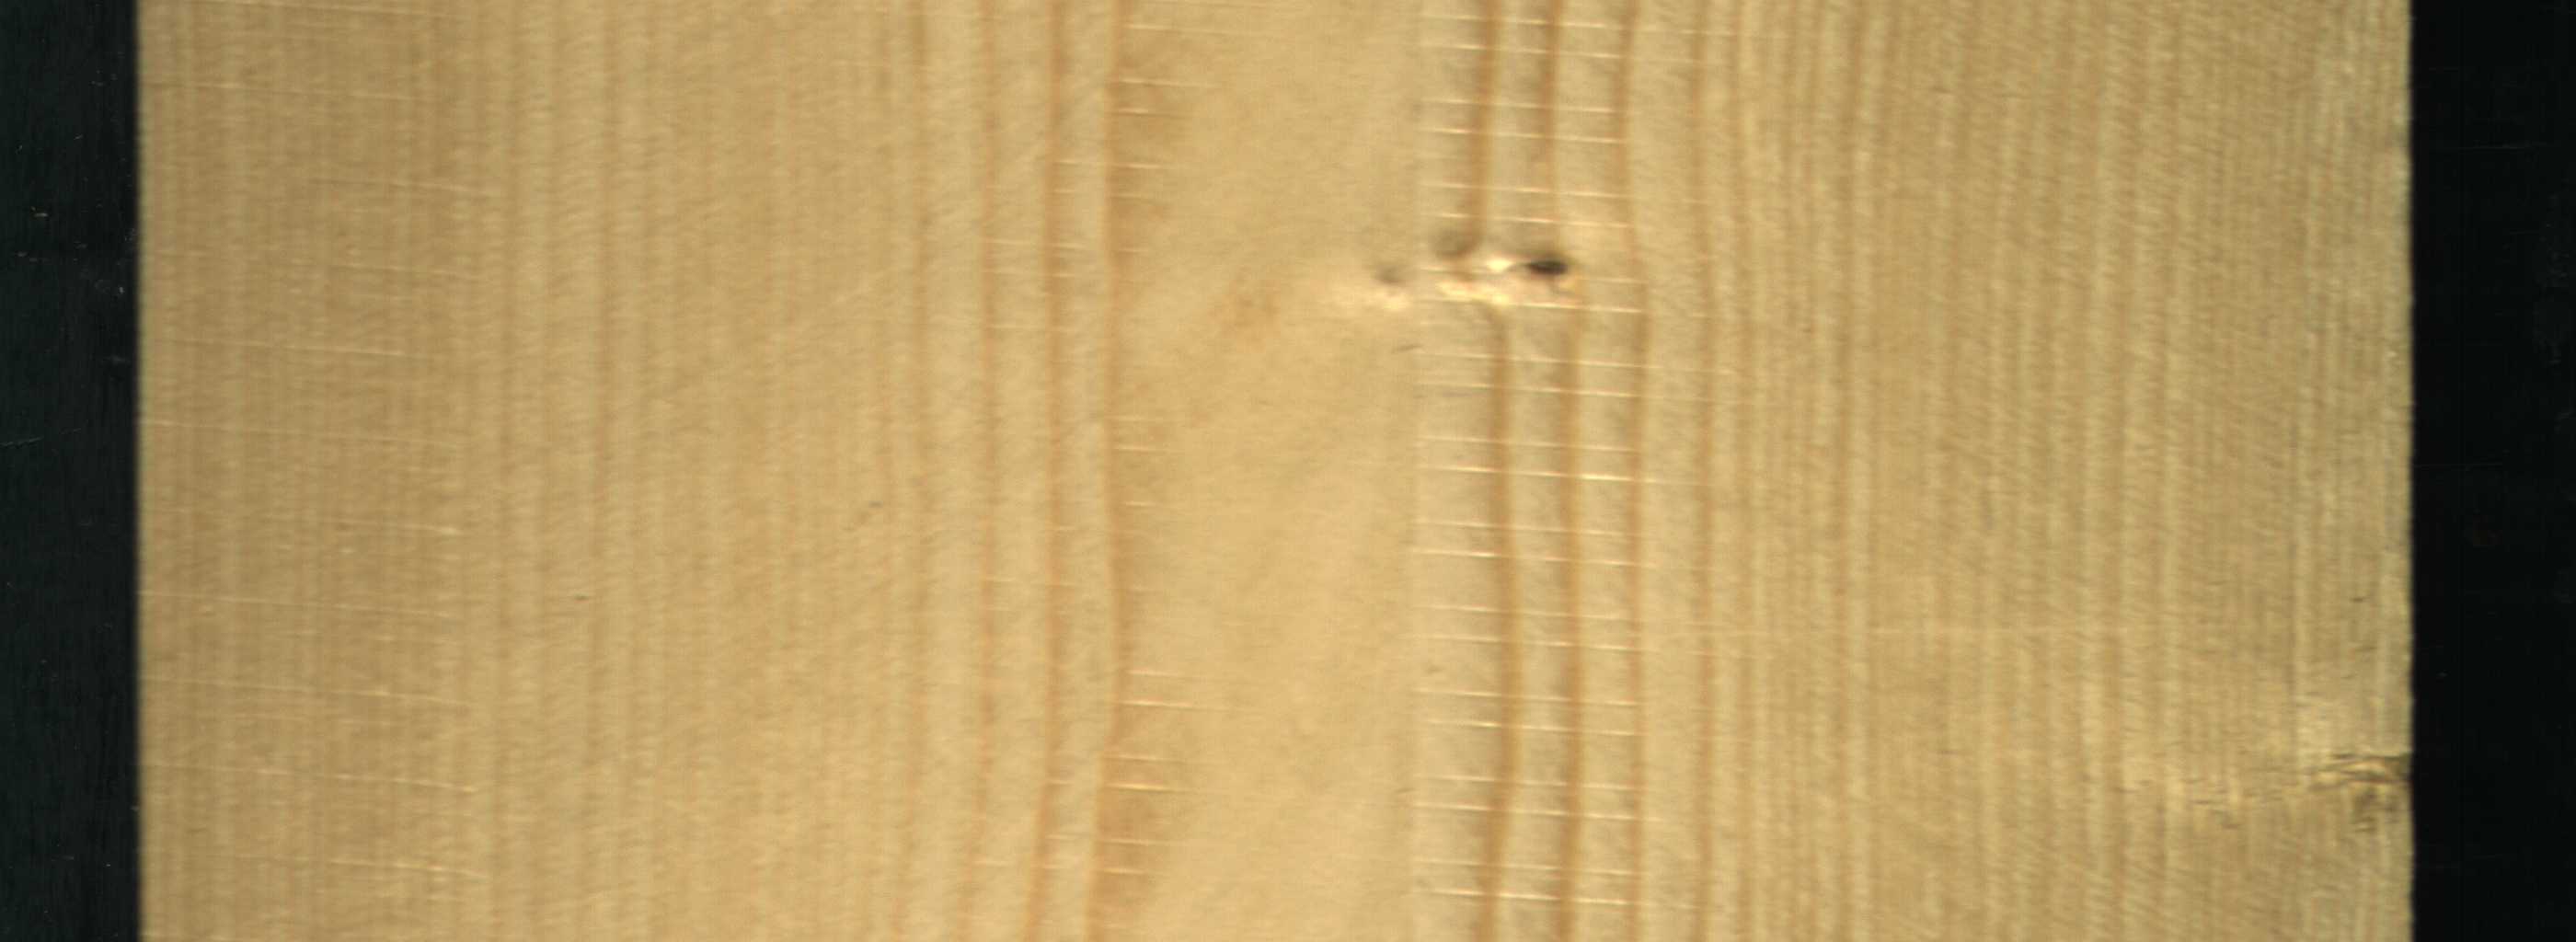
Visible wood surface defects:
Live_Knot